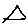
Label: triangle